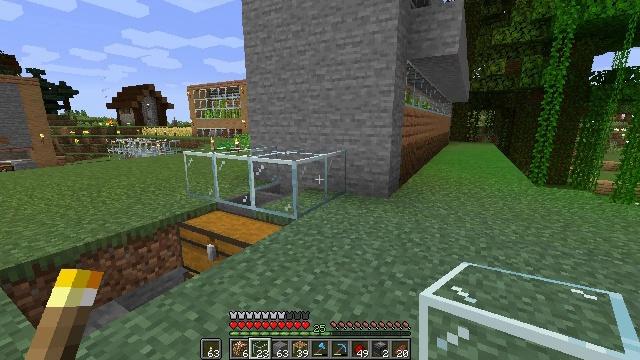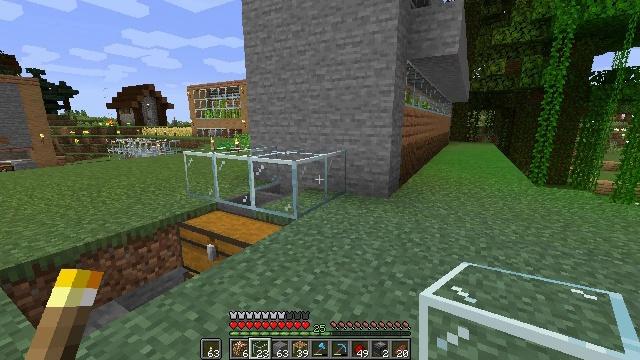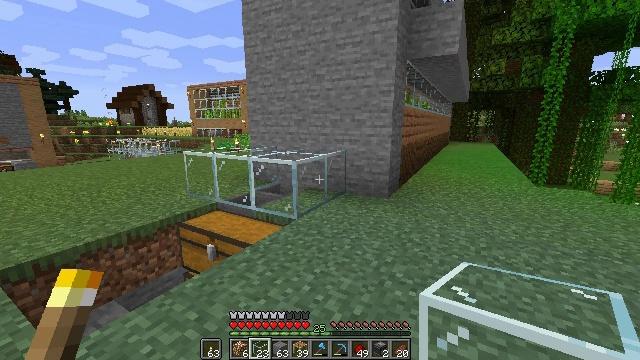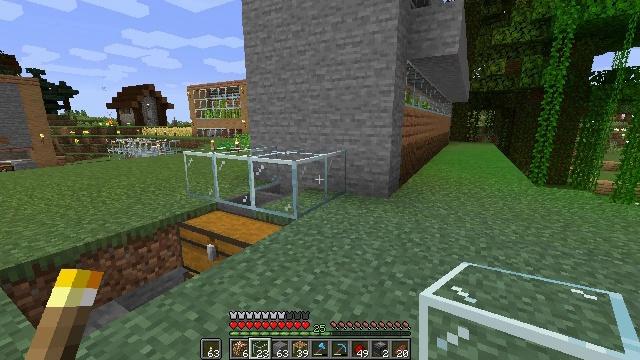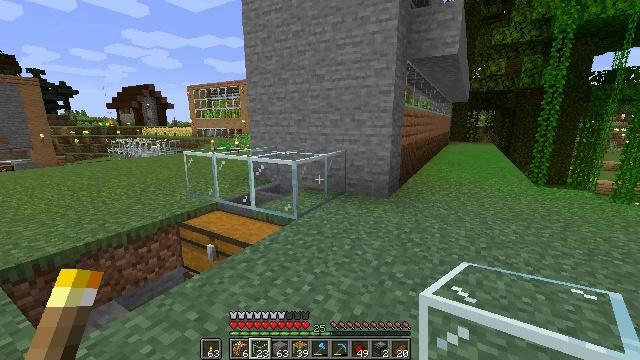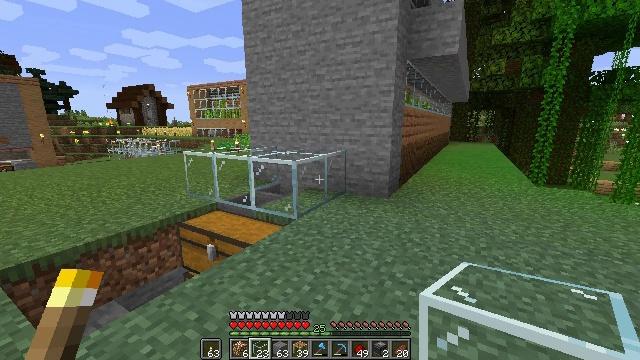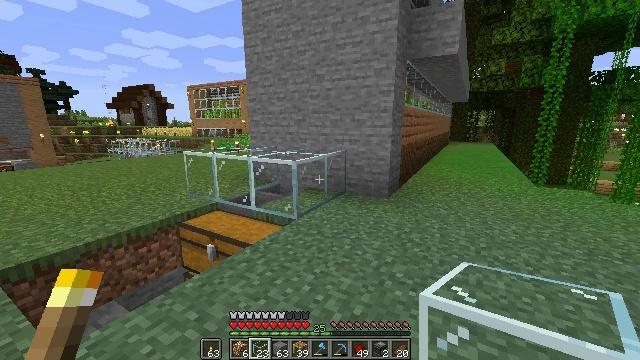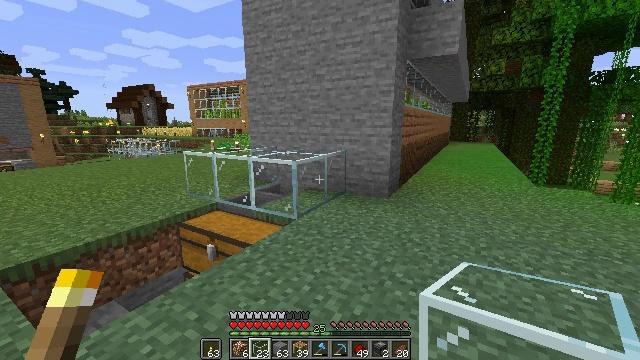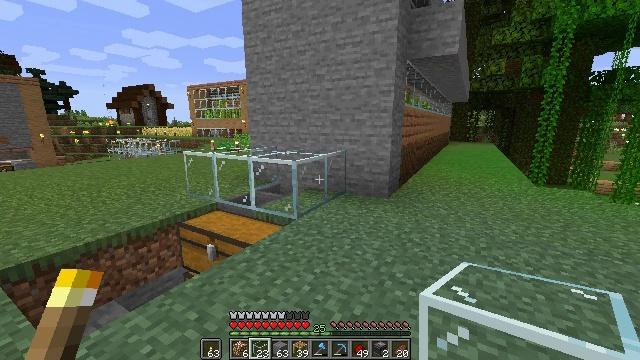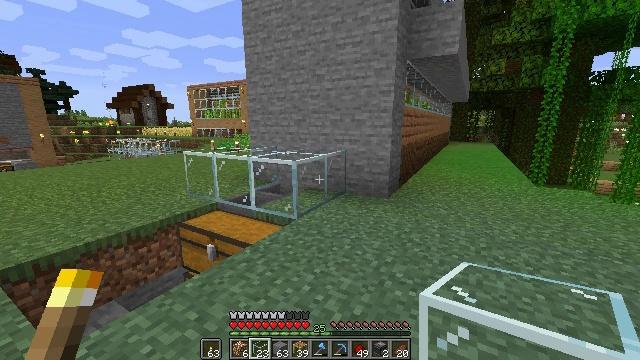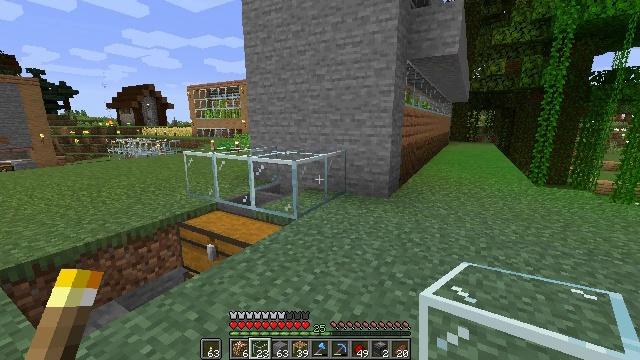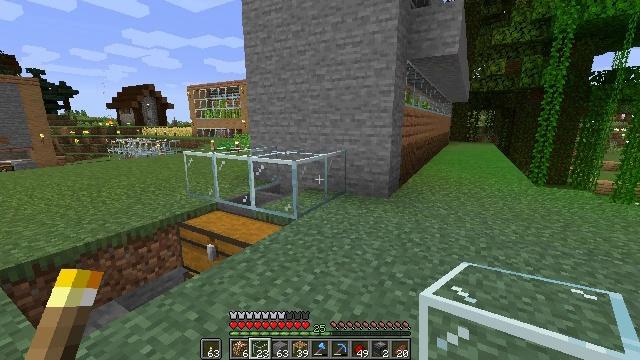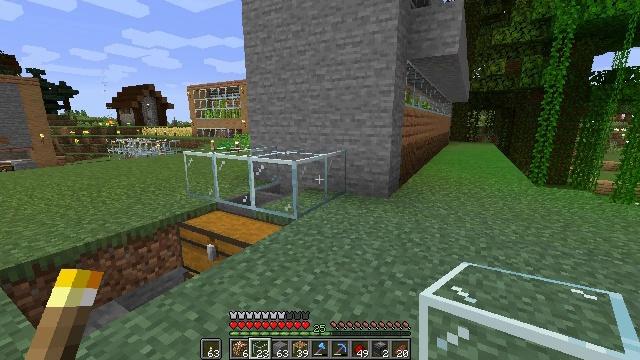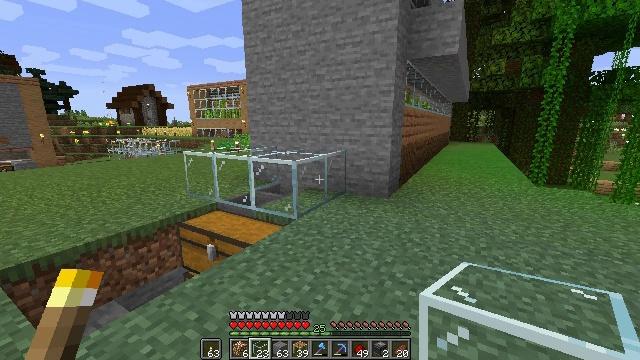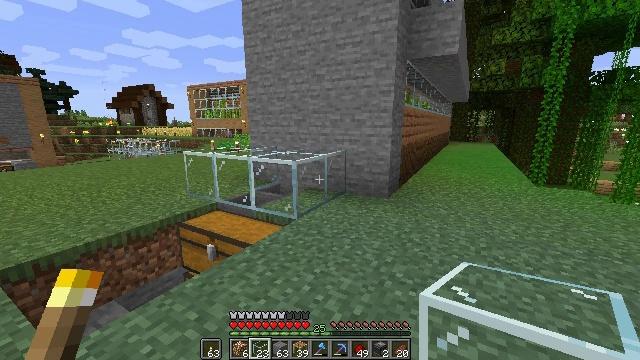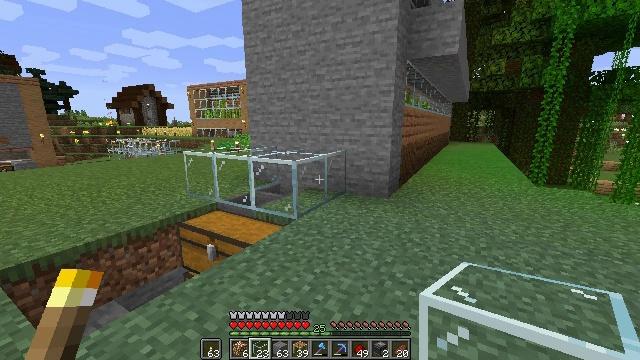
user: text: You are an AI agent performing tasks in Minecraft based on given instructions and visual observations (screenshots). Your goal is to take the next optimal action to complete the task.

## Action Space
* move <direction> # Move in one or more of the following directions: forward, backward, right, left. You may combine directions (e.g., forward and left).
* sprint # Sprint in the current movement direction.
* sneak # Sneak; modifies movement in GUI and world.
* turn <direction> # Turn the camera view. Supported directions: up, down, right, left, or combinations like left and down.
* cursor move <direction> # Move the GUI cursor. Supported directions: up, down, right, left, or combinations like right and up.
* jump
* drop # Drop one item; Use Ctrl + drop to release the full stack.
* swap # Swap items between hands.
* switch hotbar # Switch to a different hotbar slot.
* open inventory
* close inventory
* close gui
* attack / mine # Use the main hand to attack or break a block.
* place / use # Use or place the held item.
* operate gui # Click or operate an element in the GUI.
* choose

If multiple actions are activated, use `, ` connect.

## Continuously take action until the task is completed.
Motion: motion action
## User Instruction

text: Make a dropper using cobblestones and redstone in the crafting table.
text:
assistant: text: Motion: no_op
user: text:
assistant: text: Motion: no_op
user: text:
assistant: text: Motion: no_op
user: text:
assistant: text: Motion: no_op
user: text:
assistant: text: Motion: no_op
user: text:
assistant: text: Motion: no_op
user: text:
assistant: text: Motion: no_op
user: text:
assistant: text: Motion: no_op
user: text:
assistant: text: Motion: no_op
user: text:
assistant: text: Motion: no_op
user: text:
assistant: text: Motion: no_op
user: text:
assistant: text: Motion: no_op
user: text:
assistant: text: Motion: no_op
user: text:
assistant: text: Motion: no_op
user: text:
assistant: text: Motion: no_op
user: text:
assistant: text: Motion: no_op
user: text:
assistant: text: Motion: no_op
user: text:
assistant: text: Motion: no_op
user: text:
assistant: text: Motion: no_op
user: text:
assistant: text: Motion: no_op
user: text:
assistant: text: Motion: no_op
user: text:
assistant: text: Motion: no_op
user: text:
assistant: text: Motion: no_op
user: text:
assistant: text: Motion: no_op
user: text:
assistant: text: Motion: no_op
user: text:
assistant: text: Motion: no_op
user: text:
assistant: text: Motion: no_op
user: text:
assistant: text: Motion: no_op
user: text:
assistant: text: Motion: no_op
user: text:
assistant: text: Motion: no_op